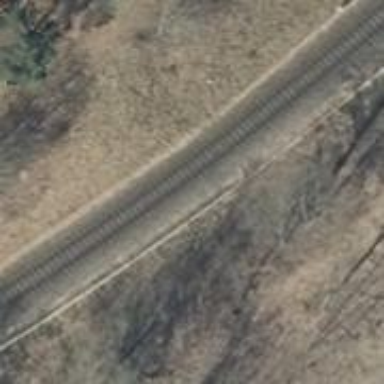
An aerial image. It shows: Railway track.